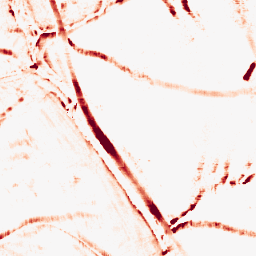
Category: morphological
Decomposition family: morphological_square
Decomposition parameters: operation: opening
size: 10
Upsampling method: bilinear
Upsampling parameters: scale: 4
Upsampling scale: 4